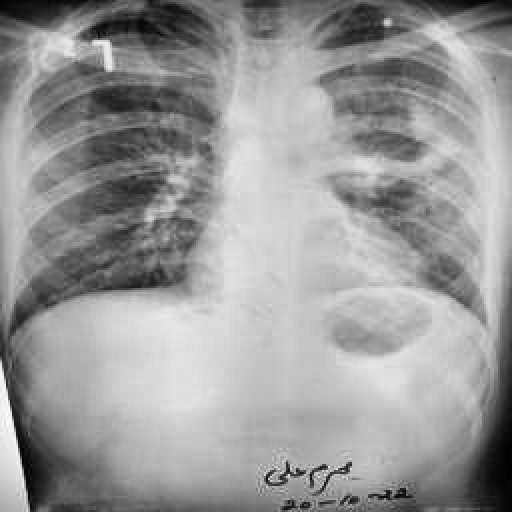
Finding: TUBERCULOSIS